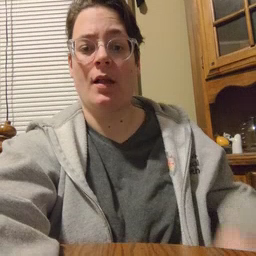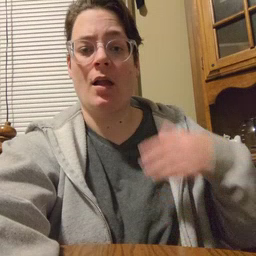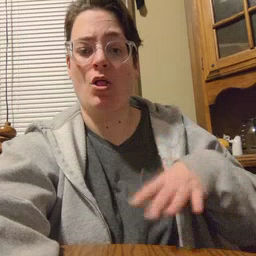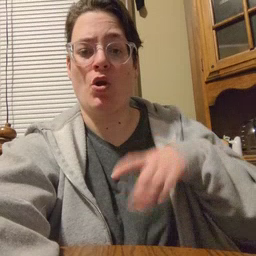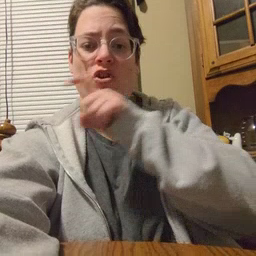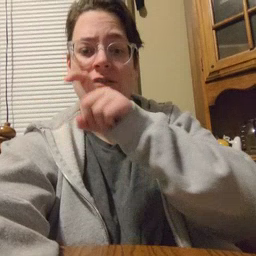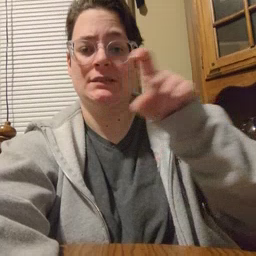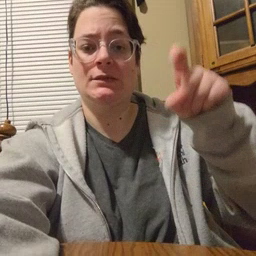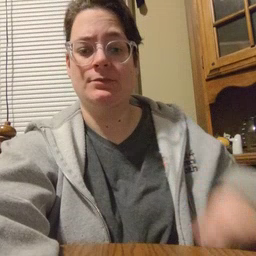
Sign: closet